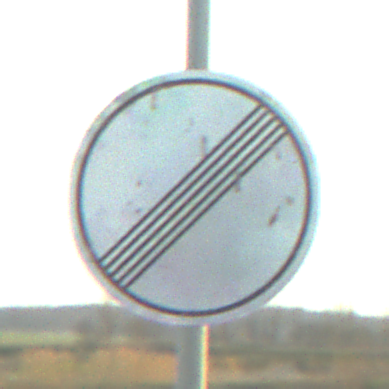
Verkehrszeichen: EndeSaemtlicherBegrenzungen
Umgebung: Outdoor, Nature
Tageszeit: SunriseSunset
Wetter: PartlyCloudy
Licht: Natural
Jahreszeit: NotSpecified
Kontrast: MediumContrast